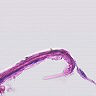
Metastatic tissue present: no